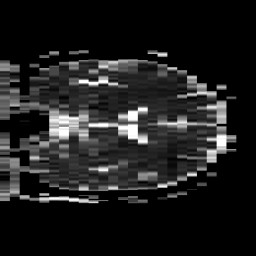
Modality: ADC
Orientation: coronal
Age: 65
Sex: male
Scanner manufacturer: philips
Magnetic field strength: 3 T
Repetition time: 4.138 s
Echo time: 0.06119 s